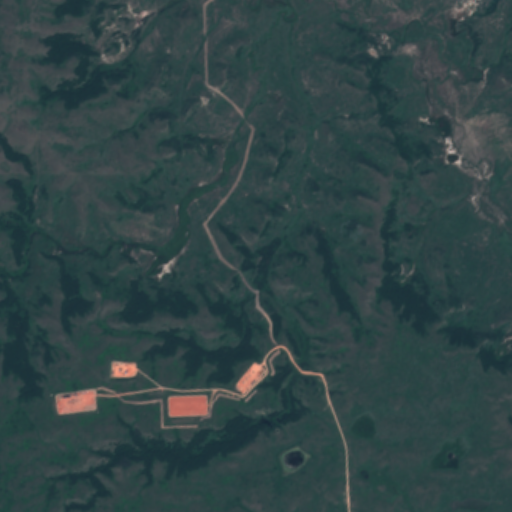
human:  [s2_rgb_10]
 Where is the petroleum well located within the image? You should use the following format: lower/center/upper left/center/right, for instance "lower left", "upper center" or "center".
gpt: The petroleum well is located in the lower left of the image.
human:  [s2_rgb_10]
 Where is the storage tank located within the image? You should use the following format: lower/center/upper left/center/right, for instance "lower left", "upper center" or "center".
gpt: The storage tank is located in the lower left of the image.
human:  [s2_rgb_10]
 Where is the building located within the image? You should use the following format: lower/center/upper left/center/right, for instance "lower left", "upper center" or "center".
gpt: The building is located in the lower left of the image.
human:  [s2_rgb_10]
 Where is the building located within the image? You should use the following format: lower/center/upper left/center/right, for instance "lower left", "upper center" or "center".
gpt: The building is located in the center left of the image.
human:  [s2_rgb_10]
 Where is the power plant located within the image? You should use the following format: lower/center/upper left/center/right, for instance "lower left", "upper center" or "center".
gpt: There is no power plant in the image.